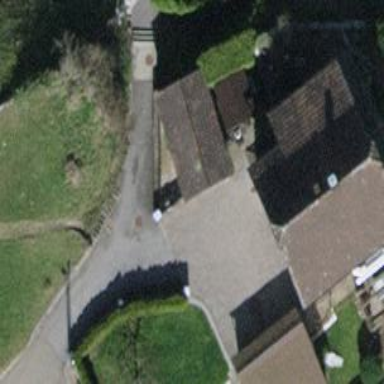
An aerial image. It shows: Driveway with paved surface.